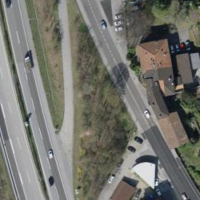
EUNIS habitat code: 57
Species observed at this site:
Phytolacca americana